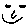
Label: smiley face